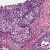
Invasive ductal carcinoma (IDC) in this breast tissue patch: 0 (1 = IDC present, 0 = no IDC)